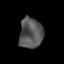
Tissue: prostate
Cell type: T cells
Senescence score: 0.3233
Nuclear area (px): 692
Mean DAPI intensity: 86.672